Question: I'm new to React Native. This is my error:

My code looks like this:
import React from 'react';
'''
const Toolbar = props => (
<header>
<nav>
<div></div>
<div><a href="/">THE LOGO</a></div>
<div>
<ul>
<li><a href="/">Products</a></li>
<li><a href="/">Users</a></li>
</ul>
</div>
</nav>
</header>
);
export default Toolbar;
'''
'''
import React, { Component } from 'react';
import Toolbar from './components/Toolbar/Toolbar'
class App extends Component {
render() {
return (
<div className="App">
<Toolbar />
</div>
);
}
}
export default App;
'''
'''
import { AppRegistry } from 'react-native';
import App from './App';
AppRegistry.registerComponent('albums', () => App);
'''
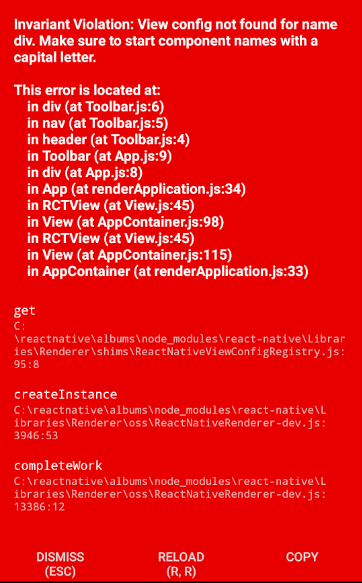
Answer: This is due to the components in your Toolbar not having capital letters. On further investigation you can see that you are trying to use html tags. You can't use html tags in React-Native. Tags like '<div>', '<header>', '<nav>' etc. have no value in React-Native.
You need to use React-Native components like '<View>' or '<Text>' to construct your views.